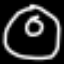
Label: donut